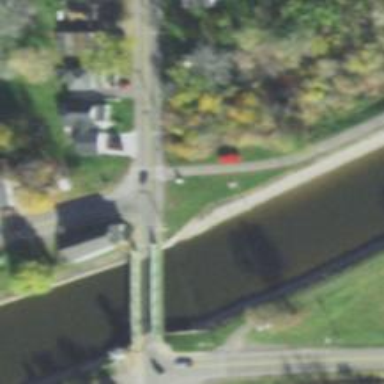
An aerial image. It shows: Tertiary road crossing lift bridge.